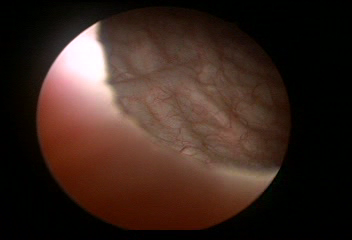
Modality: WLC
Class: Normal mucosa
Bladder cancer association: No